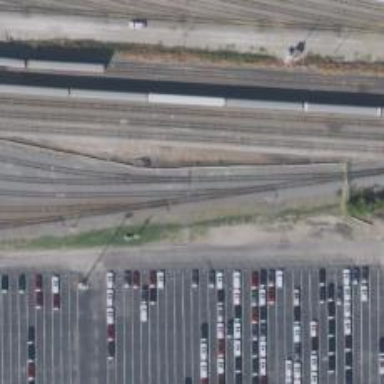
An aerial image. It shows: Railway yard in service.